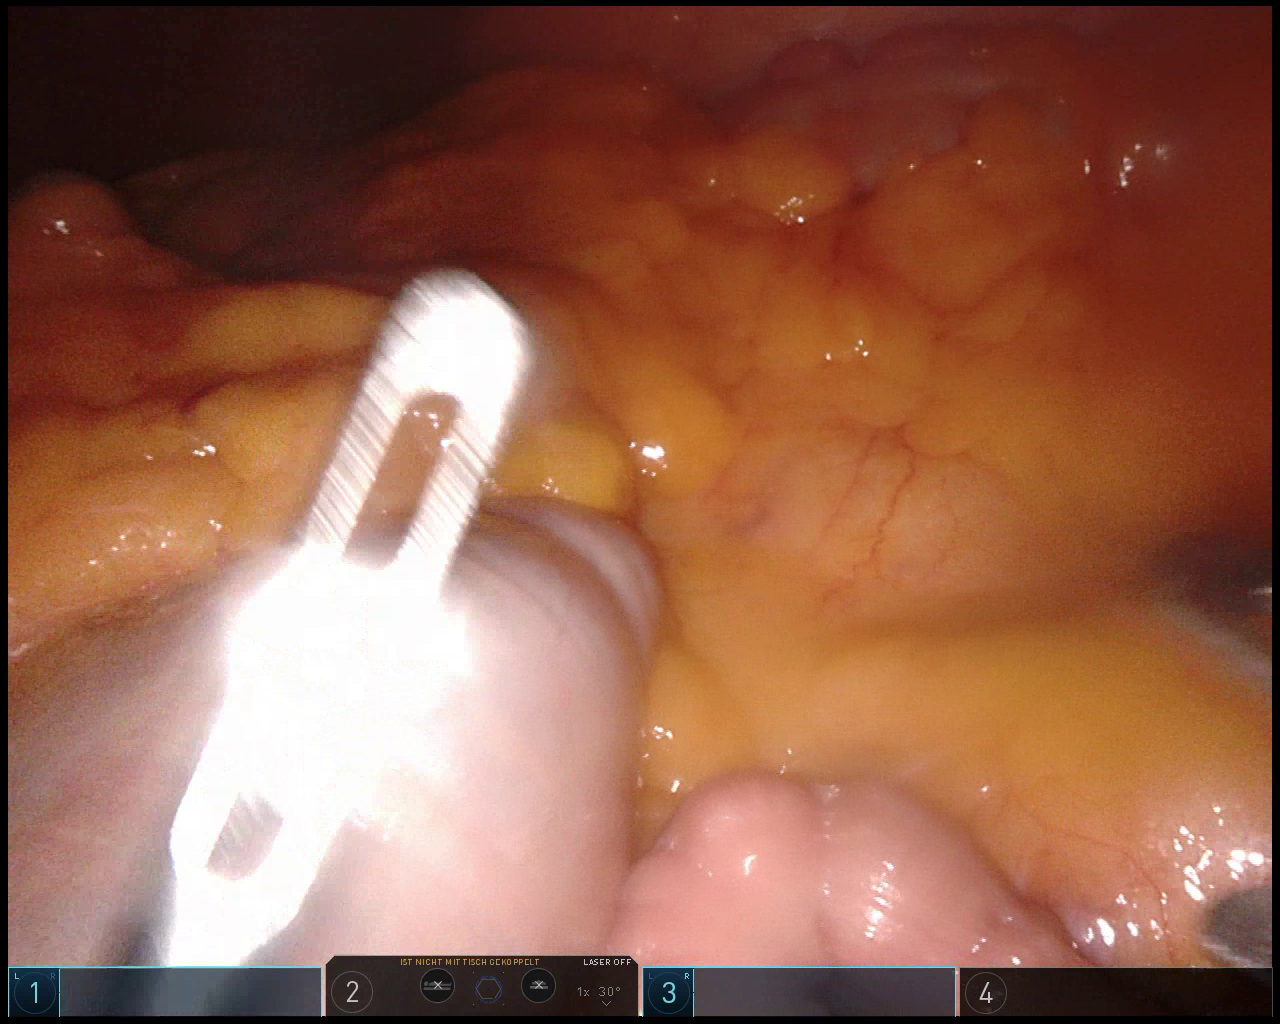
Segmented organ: small_intestine
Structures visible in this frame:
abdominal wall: yes
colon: yes
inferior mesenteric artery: no
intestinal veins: no
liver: no
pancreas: no
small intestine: yes
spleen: no
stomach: no
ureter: no
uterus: no
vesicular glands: no